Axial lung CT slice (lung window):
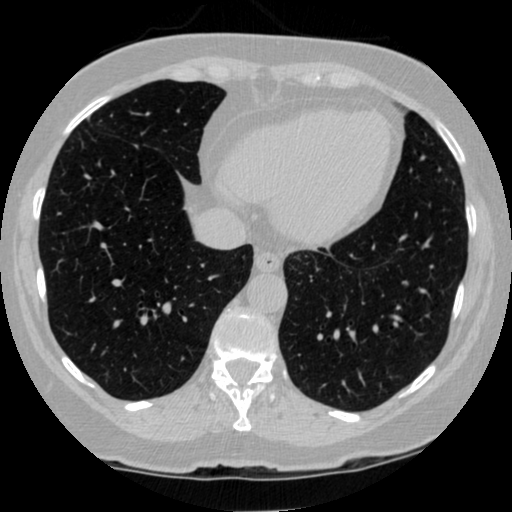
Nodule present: no